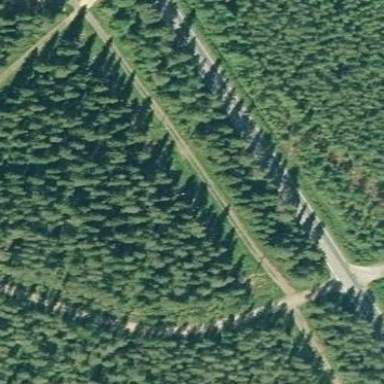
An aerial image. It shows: Forest area.